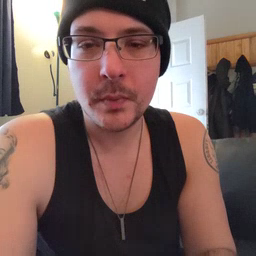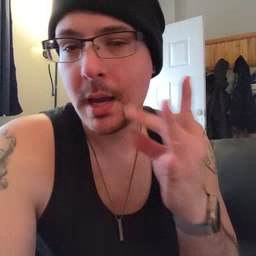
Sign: cat